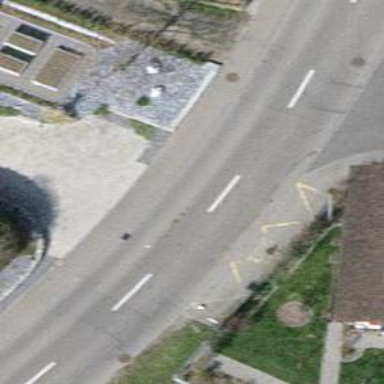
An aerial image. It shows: Public transport stop position.